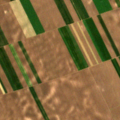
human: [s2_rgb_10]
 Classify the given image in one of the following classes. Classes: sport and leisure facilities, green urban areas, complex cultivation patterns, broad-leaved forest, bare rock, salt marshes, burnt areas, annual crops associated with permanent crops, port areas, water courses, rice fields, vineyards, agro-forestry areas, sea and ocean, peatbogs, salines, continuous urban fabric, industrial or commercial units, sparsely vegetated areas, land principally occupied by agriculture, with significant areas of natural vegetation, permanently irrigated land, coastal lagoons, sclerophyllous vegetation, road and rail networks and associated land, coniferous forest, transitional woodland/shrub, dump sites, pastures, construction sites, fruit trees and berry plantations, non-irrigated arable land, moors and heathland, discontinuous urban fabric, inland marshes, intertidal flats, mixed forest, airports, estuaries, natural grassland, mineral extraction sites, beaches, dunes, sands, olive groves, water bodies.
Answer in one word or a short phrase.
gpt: non-irrigated arable land